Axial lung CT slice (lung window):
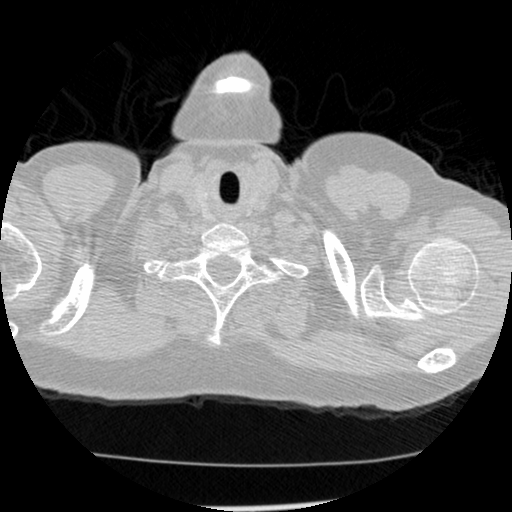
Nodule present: no